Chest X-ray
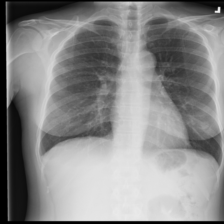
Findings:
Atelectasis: negative
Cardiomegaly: negative
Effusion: negative
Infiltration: negative
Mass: negative
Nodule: negative
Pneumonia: negative
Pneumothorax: negative
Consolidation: negative
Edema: negative
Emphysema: negative
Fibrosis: negative
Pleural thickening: negative
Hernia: negative